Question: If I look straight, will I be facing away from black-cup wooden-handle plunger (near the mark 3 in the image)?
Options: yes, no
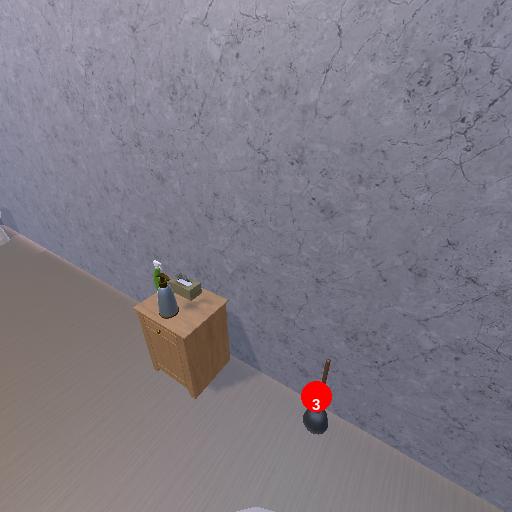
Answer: yes